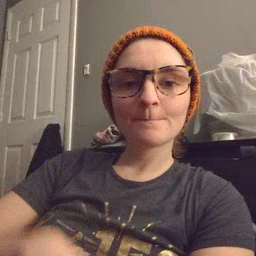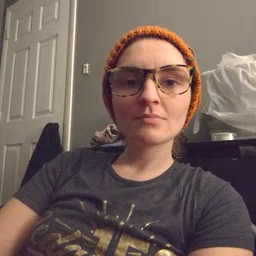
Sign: drop